Aerial crown-view tile of a tropical tree (Barro Colorado Island, Panama), acquired 20250915:
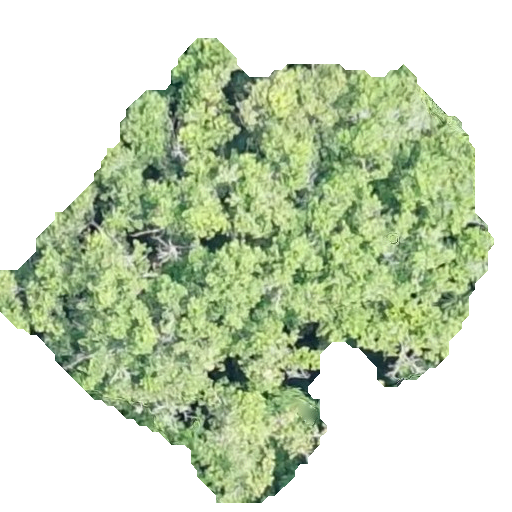
Species: Poulsenia armata
GBIF accepted scientific name: Poulsenia armata
Crown area: 199.178 m²